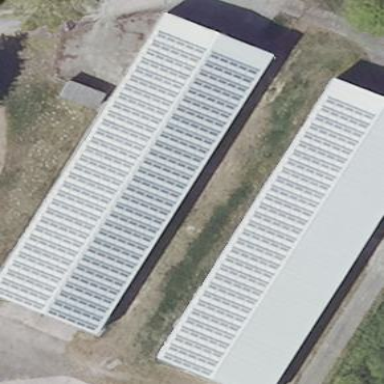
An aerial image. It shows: Solar photovoltaic panel generator on farm auxiliary building. The small installation generates electricity from solar energy.